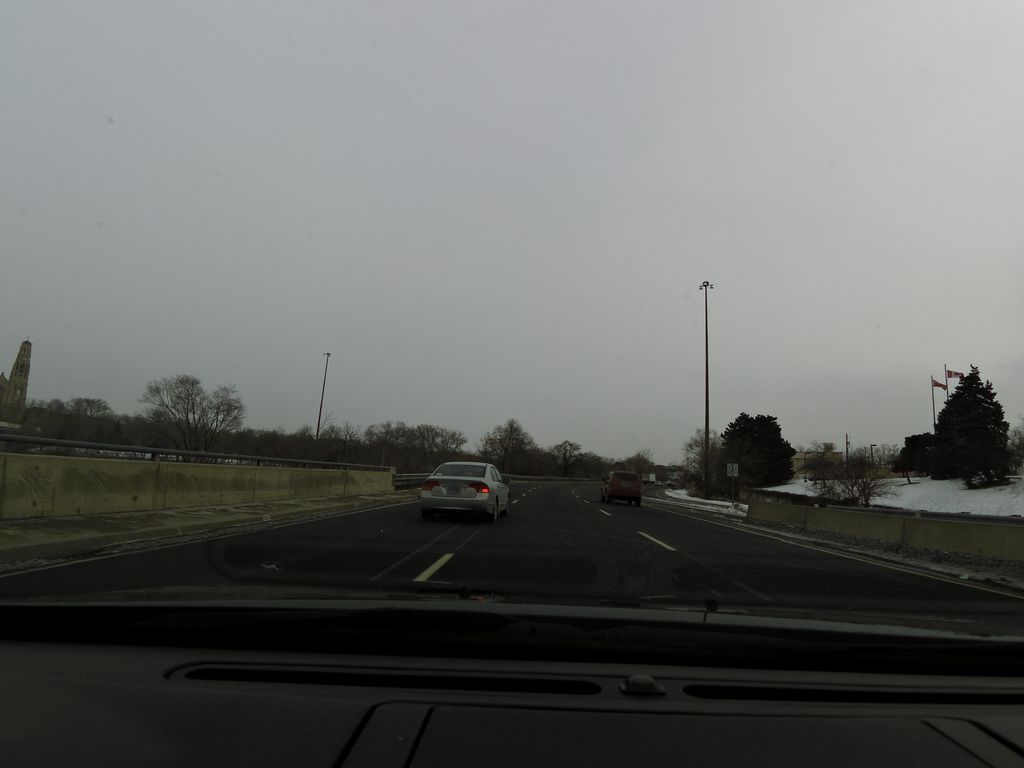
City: hamilton